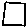
Label: square